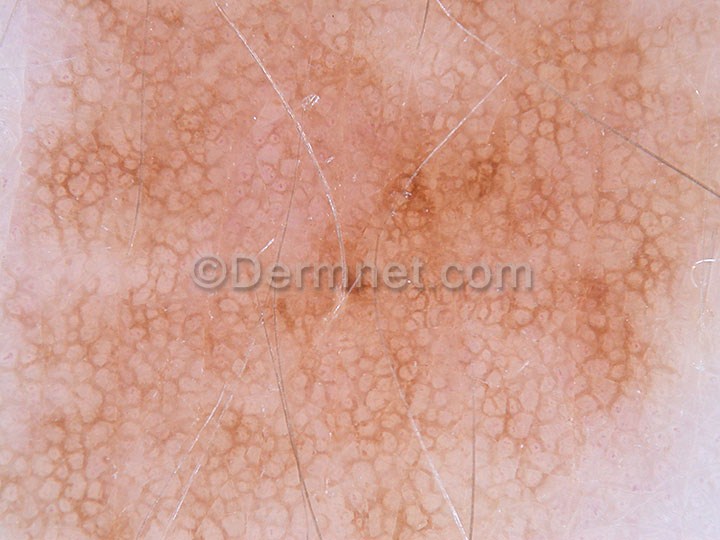
Disease: Melanoma Skin Cancer Nevi and Moles